Question: I'm trying to plot a 3d surface from a list of (X,Y,Z) tuples, data is like this, I'm unsure how to feed it to matplotlib:
'''
[(60,5,'121'), (61,5,'103'), (62,5,'14.8'), (63,5,'48.5'),
(64,5,'57.5'), (65,5,'75.7'), (66,5,'89.6'), (67,5,'55.3'),
(68,5,'63.3'), (69,5,'118'), (70,5,'128'), (71,5,'105'),
(72,5,'115'), (73,5,'104'), (74,5,'134'), (75,5,'123'),
(76,5,'66.3'), (77,5,'132'), (78,5,'145'), (79,5,'115'),
(80,5,'38.2'), (81,5,'10.4'), (82,5,'18.4'), (83,5,'87'),
(84,5,'86.7'), (85,5,'78.9'), (86,5,'89.9'), (87,5,'108'),
(88,5,'57.1'), (89,5,'51.1'), (90,5,'69.1'), (91,5,'59.8'),
(60,6,'48.9'), (61,6,'33.3'), (62,6,'-19.2'),(63,6,'-17.5'),
(64,6,'-6.5'), (65,6,'75.7'), (66,6,'89.6'), (67,6,'55.3'),
(68,6,'99.8'), (69,6,'156'), (70,6,'141'), (71,6,'54.1'),
(72,6,'66.1'), (73,6,'98.9'), (74,6,'155'), (75,6,'146'),
(76,6,'111'), (77,6,'132'), (78,6,'145'), (79,6,'97.3'),
(80,6,'101'), (81,6,'59.4'), (82,6,'70.4'), (83,6,'142'),
(84,6,'145'), (85,6,'140'), (86,6,'56.9'), (87,6,'77.8'),
(88,6,'21.1'), (89,6,'27.1'), (90,6,'48.1'), (91,6,'41.8')]
'''
Ideally I would like it to look something like this:

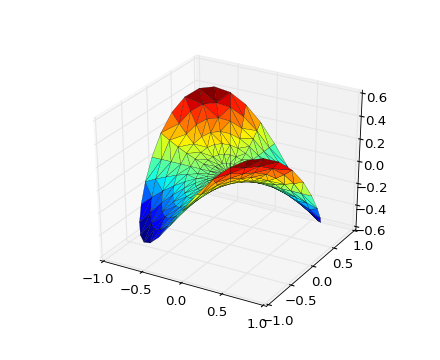
Answer: This is one way to do it.
'''
from mpl_toolkits.mplot3d import Axes3D
from scipy.interpolate import griddata
import matplotlib.pyplot as plt
import numpy as np
data = [(60, 5, '121'), (61, 5, '103'), (62, 5, '14.8'), (63, 5, '48.5'), (64, 5, '57.5'), (65, 5, '75.7'), (66, 5, '89.6'), (67, 5, '55.3'), (68, 5, '63.3'), (69, 5, '118'), (70, 5, '128'), (71, 5, '105'), (72, 5, '115'), (73, 5, '104'), (74, 5, '134'), (75, 5, '123'), (76, 5, '66.3'), (77, 5, '132'), (78, 5, '145'), (79, 5, '115'), (80, 5, '38.2'), (81, 5, '10.4'), (82, 5, '18.4'), (83, 5, '87'), (84, 5, '86.7'), (85, 5, '78.9'), (86, 5, '89.9'), (87, 5, '108'), (88, 5, '57.1'), (89, 5, '51.1'), (90, 5, '69.1'), (91, 5, '59.8'), (60, 6, '48.9'), (61, 6, '33.3'), (62, 6, '-19.2'), (63, 6, '-17.5'), (64, 6, '-6.5'), (65, 6, '75.7'), (66, 6, '89.6'), (67, 6, '55.3'), (68, 6, '99.8'), (69, 6, '156'), (70, 6, '141'), (71, 6, '54.1'), (72, 6, '66.1'), (73, 6, '98.9'), (74, 6, '155'), (75, 6, '146'), (76, 6, '111'), (77, 6, '132'), (78, 6, '145'), (79, 6, '97.3'), (80, 6, '101'), (81, 6, '59.4'), (82, 6, '70.4'), (83, 6, '142'), (84, 6, '145'), (85, 6, '140'), (86, 6, '56.9'), (87, 6, '77.8'), (88, 6, '21.1'), (89, 6, '27.1'), (90, 6, '48.1'), (91, 6, '41.8')]
x, y, z = zip(*data)
z = map(float, z)
grid_x, grid_y = np.mgrid[min(x):max(x):100j, min(y):max(y):100j]
grid_z = griddata((x, y), z, (grid_x, grid_y), method='cubic')
fig = plt.figure()
ax = fig.gca(projection='3d')
ax.plot_surface(grid_x, grid_y, grid_z, cmap=plt.cm.Spectral)
plt.show()
'''